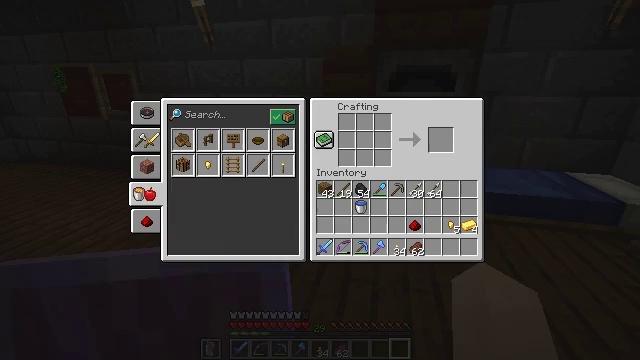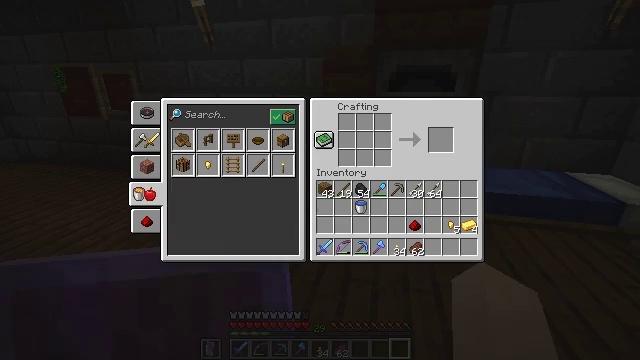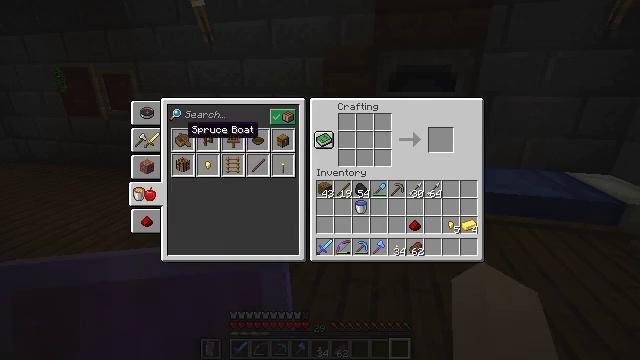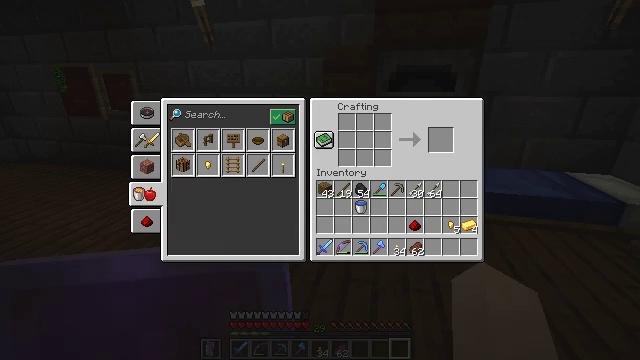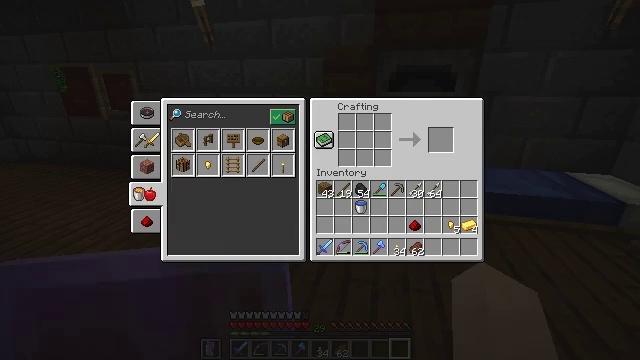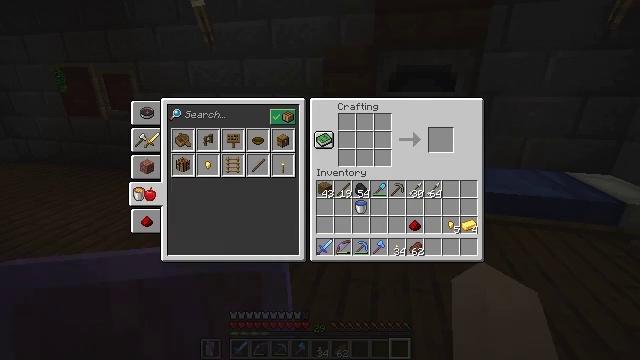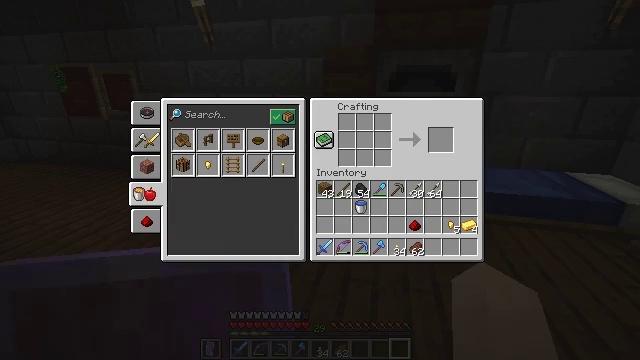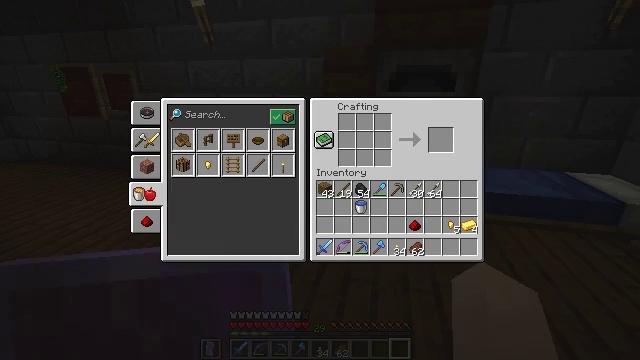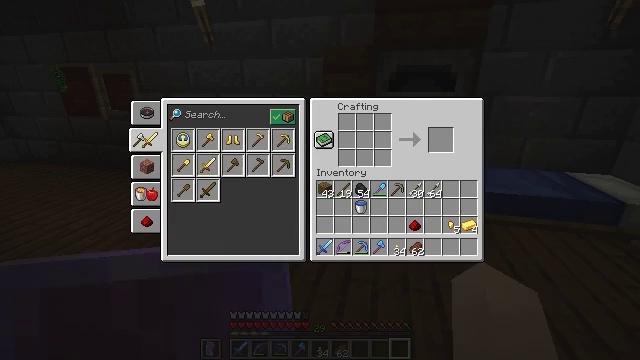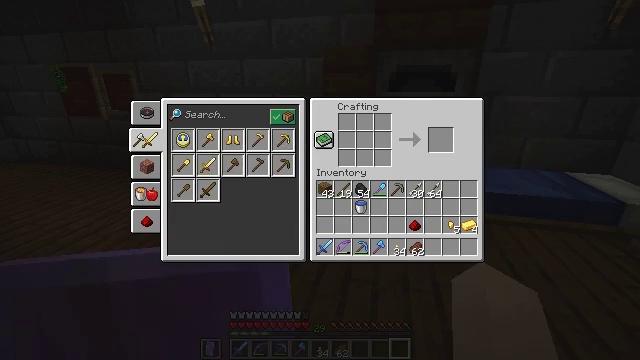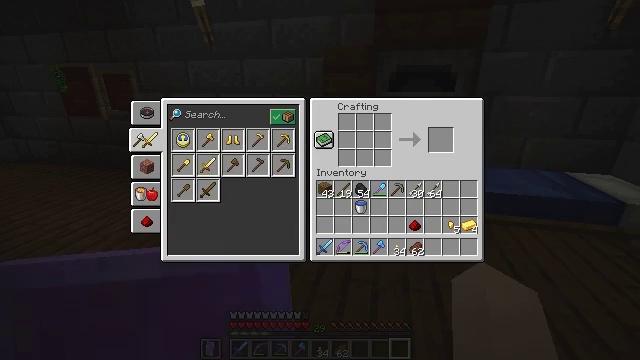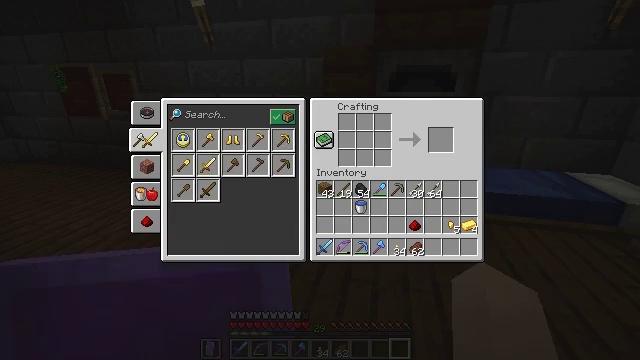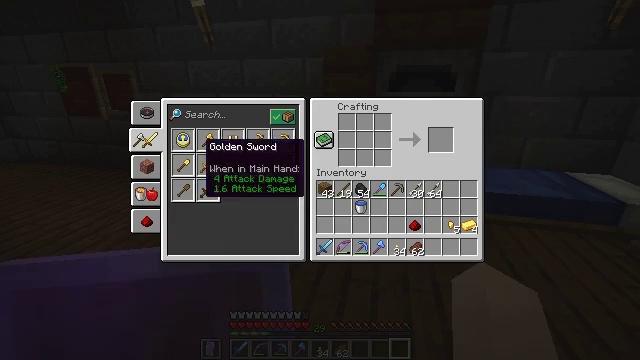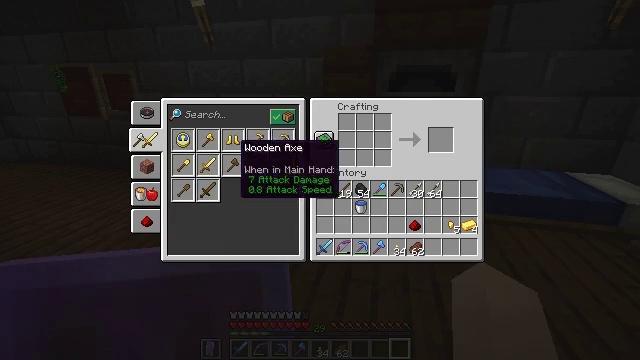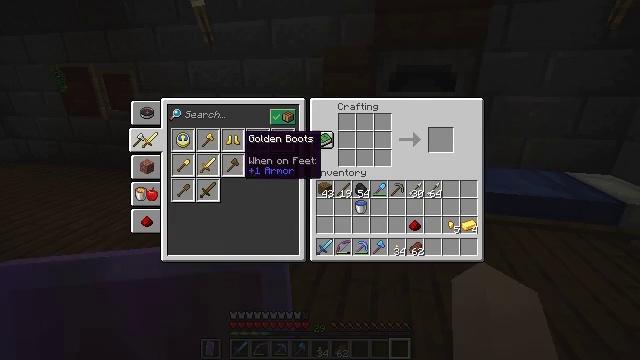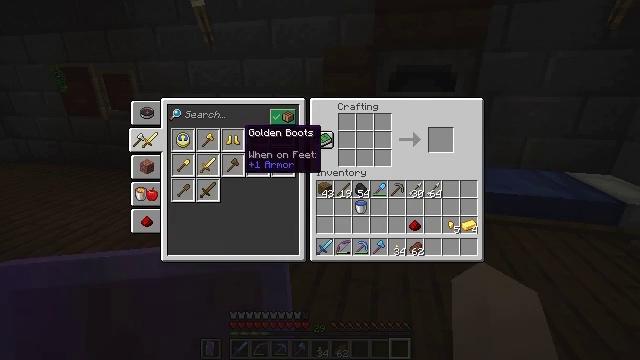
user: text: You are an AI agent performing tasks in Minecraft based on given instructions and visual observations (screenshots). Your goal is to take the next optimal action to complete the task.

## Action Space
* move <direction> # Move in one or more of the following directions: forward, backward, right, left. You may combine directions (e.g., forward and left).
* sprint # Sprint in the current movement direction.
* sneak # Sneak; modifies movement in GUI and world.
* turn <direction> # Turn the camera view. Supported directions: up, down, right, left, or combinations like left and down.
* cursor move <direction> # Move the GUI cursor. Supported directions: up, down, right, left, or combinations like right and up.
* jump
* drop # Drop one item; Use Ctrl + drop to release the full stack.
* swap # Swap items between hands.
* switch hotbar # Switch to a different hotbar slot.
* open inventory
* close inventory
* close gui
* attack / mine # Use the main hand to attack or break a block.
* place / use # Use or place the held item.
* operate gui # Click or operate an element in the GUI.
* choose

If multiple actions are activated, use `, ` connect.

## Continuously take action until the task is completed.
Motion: motion action
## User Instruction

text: Make golden boots with gold ingots.
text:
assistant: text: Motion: sneak, cursor move left and up, open gui
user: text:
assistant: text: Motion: sneak, cursor move left and down
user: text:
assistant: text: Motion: cursor move left and down
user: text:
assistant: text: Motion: cursor move left and down
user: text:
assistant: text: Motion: no_op
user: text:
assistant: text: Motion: no_op
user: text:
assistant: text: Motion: cursor move up
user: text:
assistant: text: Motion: operate gui
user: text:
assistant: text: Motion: operate gui
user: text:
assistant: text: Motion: no_op
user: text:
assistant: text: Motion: cursor move right
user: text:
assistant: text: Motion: cursor move right and down
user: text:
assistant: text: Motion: cursor move right
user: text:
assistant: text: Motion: cursor move up
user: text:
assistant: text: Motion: no_op
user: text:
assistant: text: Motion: sneak
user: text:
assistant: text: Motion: sneak, operate gui
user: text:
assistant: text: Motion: sneak, operate gui
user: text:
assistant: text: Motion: sneak, cursor move right
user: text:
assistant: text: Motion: sneak, cursor move right
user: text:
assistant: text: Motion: sneak, cursor move right
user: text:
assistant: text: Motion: sneak, cursor move right
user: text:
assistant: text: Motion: sneak, cursor move right
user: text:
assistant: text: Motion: sneak
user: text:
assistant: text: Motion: sneak
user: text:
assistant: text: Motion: sneak, operate gui
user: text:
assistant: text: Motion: sneak, operate gui
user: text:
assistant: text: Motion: sneak
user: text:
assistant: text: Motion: sneak
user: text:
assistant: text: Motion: no_op